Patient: sex M, age 26
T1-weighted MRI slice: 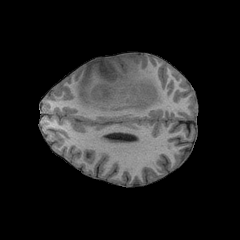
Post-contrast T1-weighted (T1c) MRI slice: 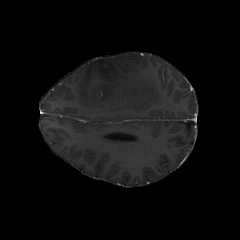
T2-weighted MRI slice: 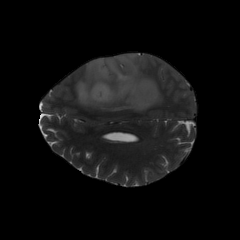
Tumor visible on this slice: yes
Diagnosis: Astrocytoma, IDH-mutant
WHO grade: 3